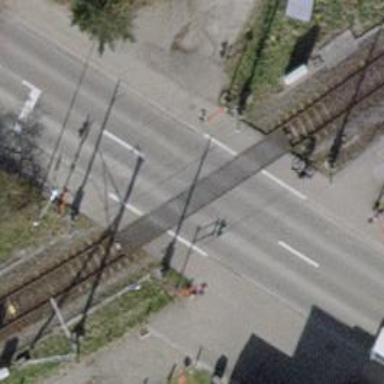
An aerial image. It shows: Level crossing with double half barrier.